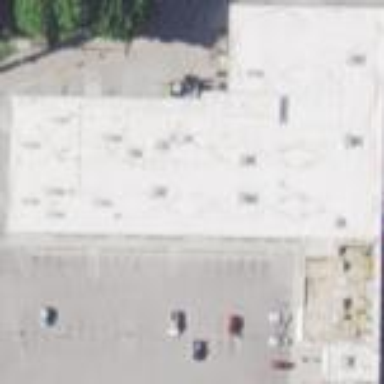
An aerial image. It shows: Mall building.